Field crop: maize
Growth stage: 2
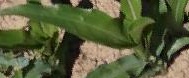
Species: maize